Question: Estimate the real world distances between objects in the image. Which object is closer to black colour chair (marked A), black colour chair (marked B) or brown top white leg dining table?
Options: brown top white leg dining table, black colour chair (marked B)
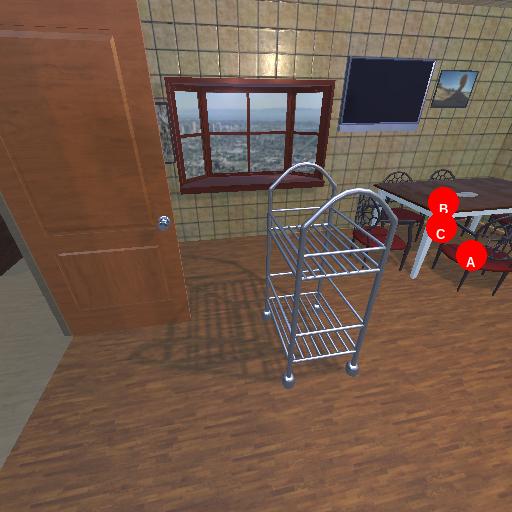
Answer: brown top white leg dining table